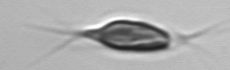
Label: Chrysochromulina